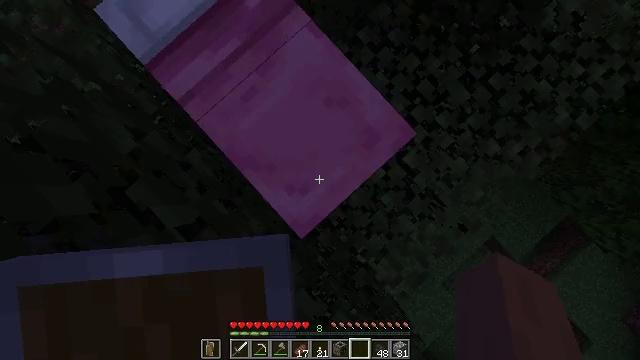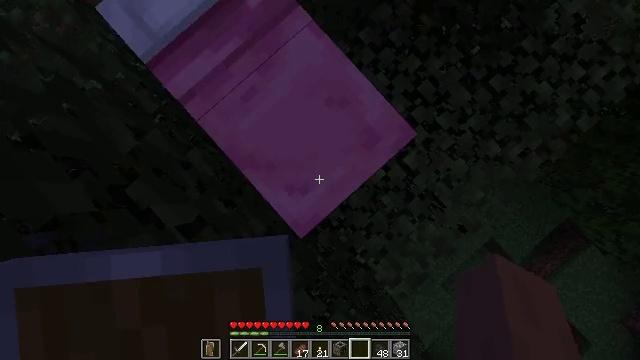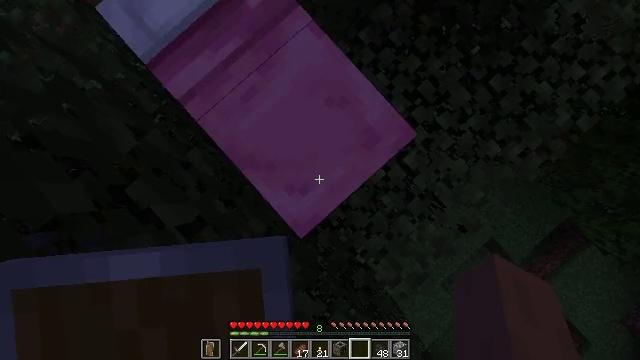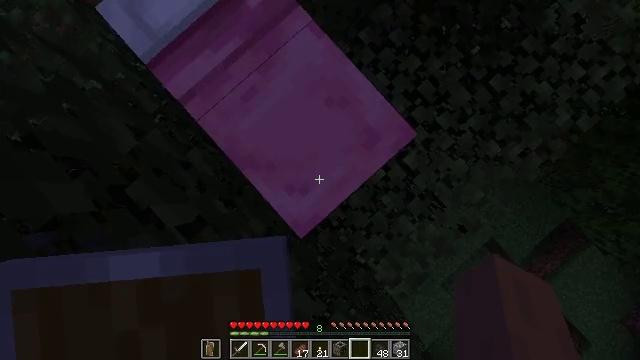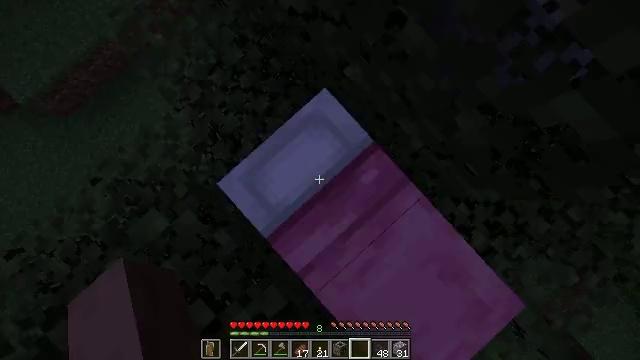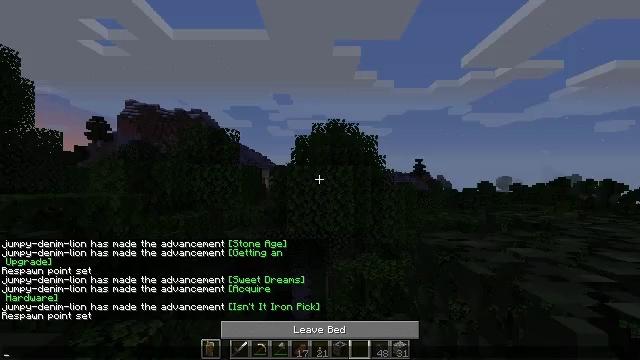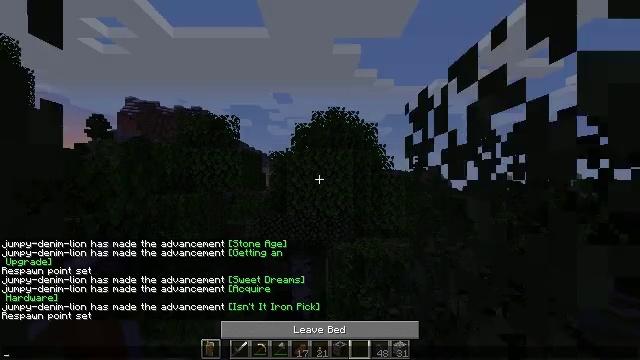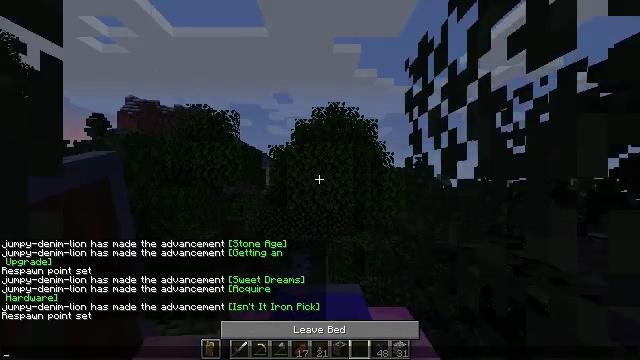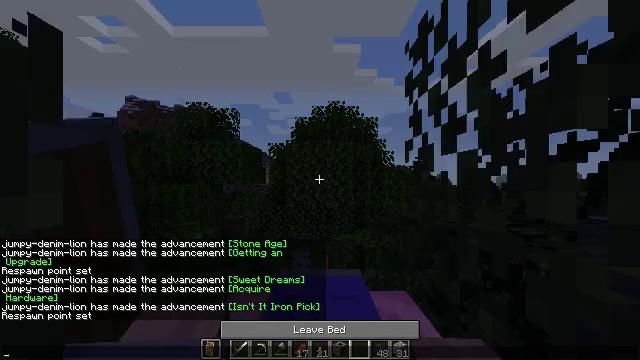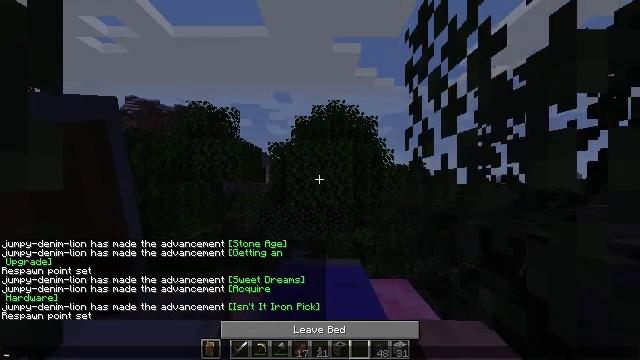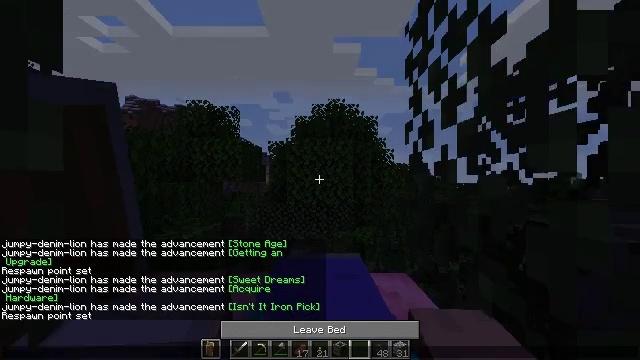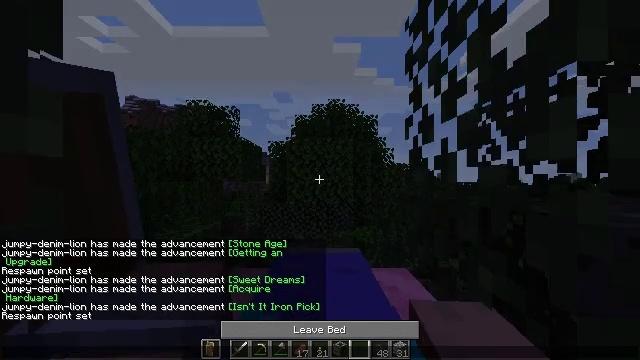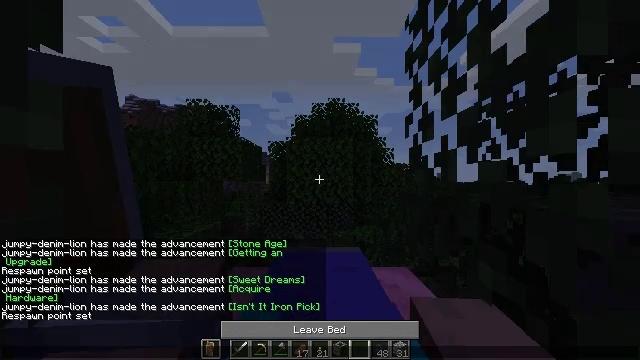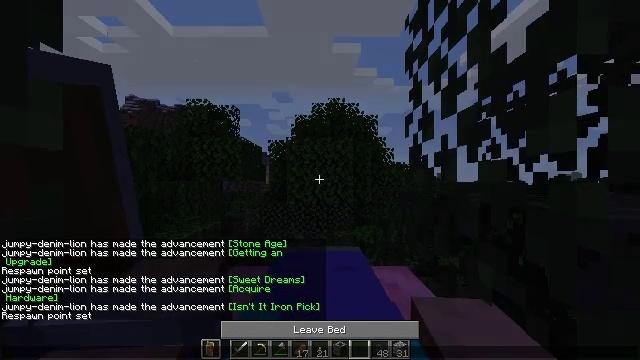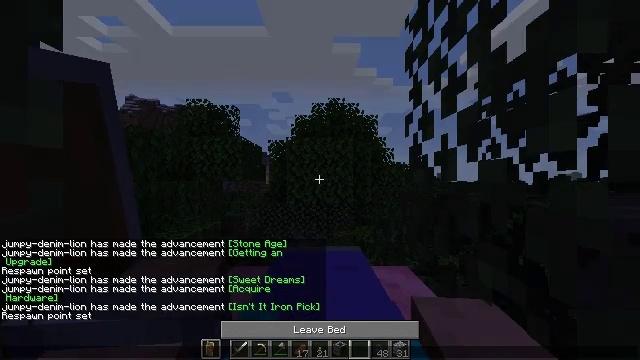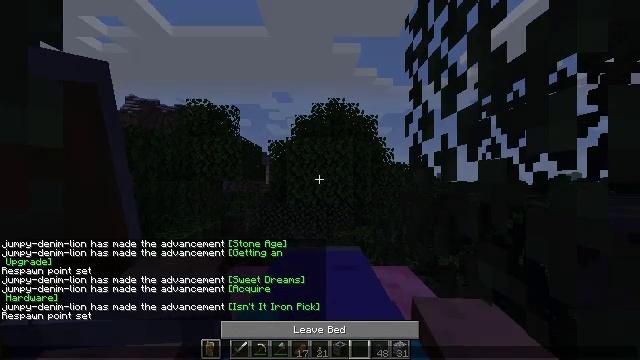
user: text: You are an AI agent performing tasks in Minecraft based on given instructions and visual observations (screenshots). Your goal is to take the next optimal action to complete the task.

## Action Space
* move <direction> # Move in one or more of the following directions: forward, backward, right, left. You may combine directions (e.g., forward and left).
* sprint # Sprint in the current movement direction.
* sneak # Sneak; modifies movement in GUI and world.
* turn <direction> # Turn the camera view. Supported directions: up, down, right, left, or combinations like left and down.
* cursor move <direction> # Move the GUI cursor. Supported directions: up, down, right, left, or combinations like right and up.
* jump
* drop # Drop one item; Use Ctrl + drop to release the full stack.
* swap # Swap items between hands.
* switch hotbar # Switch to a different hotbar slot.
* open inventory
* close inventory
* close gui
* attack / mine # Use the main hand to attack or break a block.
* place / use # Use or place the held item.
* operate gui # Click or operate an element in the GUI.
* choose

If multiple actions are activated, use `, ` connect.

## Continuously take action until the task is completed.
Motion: motion action
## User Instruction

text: Attack the pink bed to retrieve it.
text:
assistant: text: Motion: use / place
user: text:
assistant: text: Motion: no_op
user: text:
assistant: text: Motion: no_op
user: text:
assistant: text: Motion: no_op
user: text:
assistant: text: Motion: no_op
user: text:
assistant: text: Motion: open gui
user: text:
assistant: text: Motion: no_op
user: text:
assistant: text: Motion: no_op
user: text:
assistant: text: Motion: no_op
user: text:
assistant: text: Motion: no_op
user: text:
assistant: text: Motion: cursor move right and up
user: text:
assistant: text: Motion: cursor move right and up
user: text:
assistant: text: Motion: no_op
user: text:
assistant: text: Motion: no_op
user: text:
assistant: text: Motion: no_op
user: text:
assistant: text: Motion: no_op
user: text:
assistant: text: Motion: no_op
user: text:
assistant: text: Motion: no_op
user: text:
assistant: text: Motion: no_op
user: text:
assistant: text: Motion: no_op
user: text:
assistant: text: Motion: no_op
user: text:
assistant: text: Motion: cursor move left and down
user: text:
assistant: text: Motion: no_op
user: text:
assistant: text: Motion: no_op
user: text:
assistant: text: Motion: no_op
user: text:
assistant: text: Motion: no_op
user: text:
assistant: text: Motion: no_op
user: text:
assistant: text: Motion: no_op
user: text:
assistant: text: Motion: no_op
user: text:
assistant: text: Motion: no_op